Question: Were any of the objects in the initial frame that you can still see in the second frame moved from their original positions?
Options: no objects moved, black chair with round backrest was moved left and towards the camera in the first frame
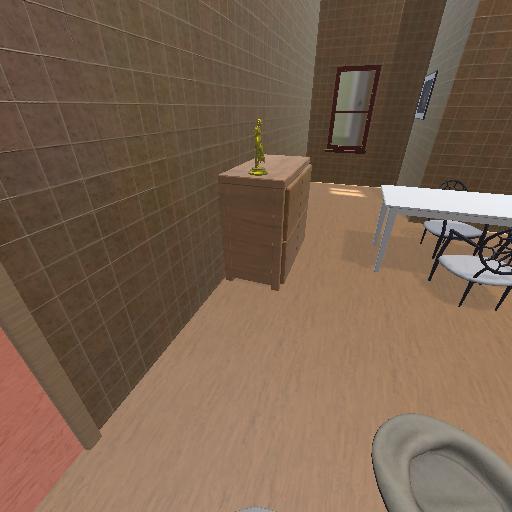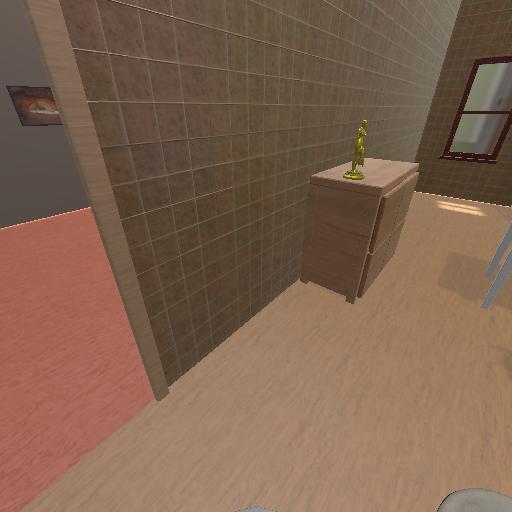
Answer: no objects moved